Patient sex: M
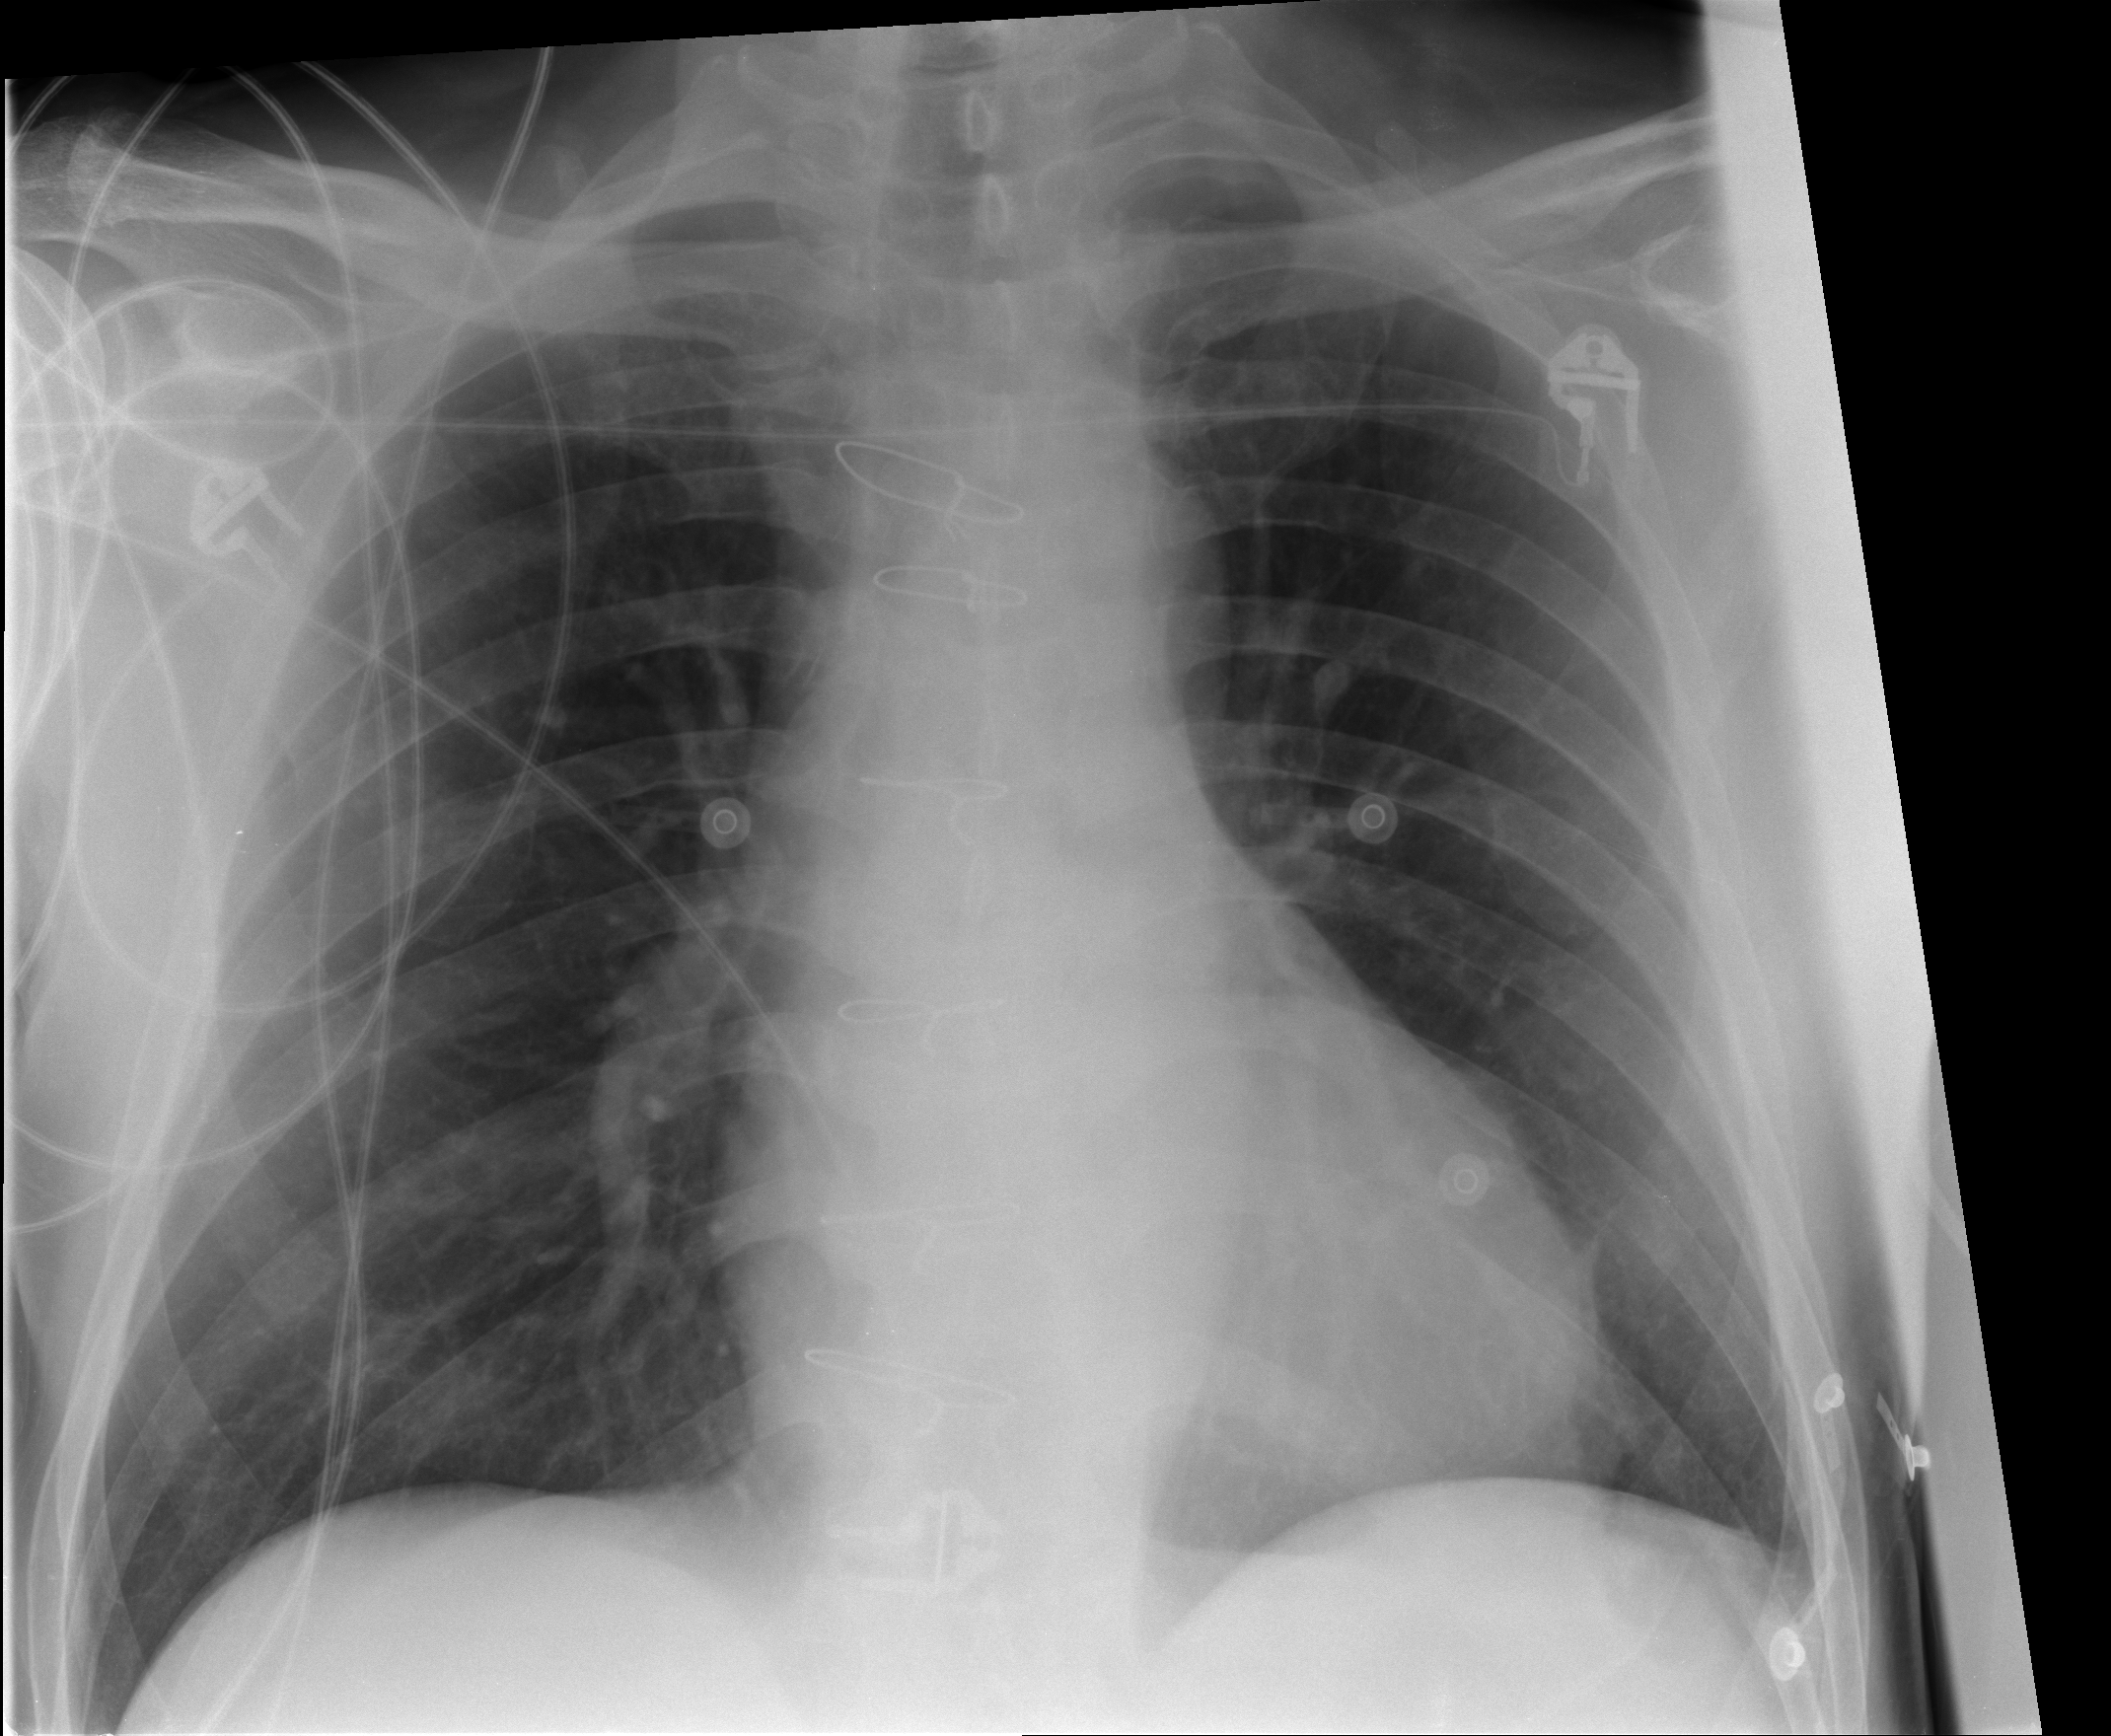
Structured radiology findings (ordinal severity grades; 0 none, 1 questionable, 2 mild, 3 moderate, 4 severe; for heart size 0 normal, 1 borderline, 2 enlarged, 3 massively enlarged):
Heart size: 0
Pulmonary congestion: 0
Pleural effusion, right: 0
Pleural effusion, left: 1
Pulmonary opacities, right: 0
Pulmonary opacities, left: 0
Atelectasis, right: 1
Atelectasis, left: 1